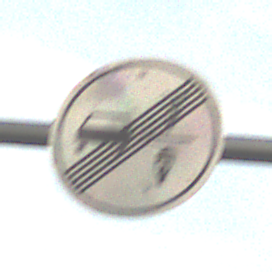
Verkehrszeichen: EndeVerbotUeberholenEinspurigeFahrzeuge
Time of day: SunriseSunset
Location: Outdoor (Nature)
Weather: PartlyCloudy
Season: NotSpecified
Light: Natural